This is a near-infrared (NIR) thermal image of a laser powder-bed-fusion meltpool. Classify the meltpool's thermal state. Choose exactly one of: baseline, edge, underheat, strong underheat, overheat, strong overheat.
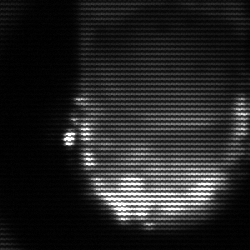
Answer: baseline